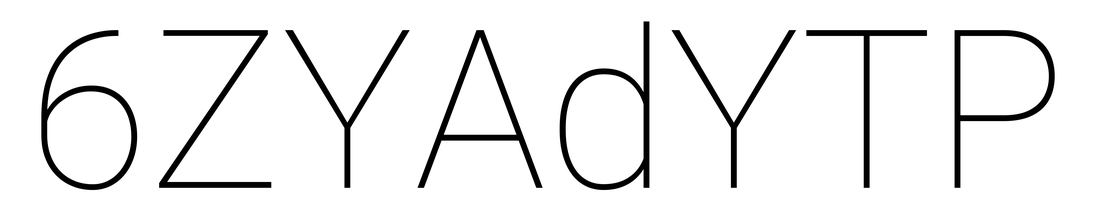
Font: Roboto_Thin